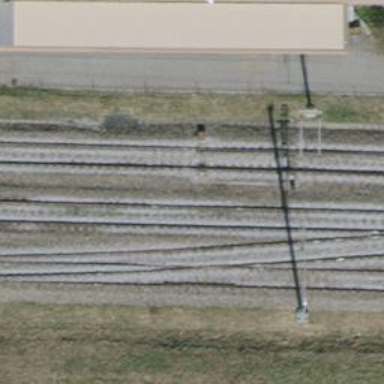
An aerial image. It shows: Railway switch.